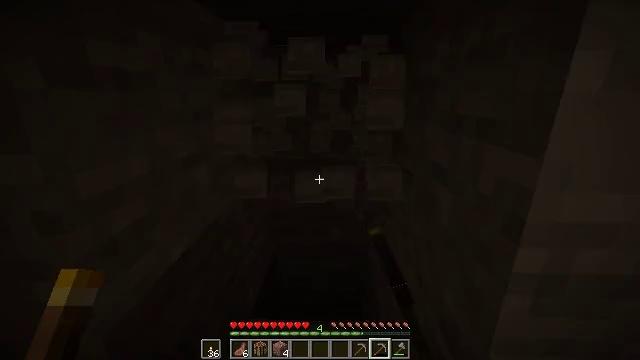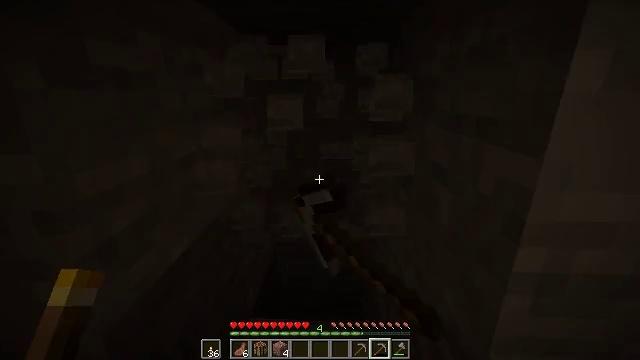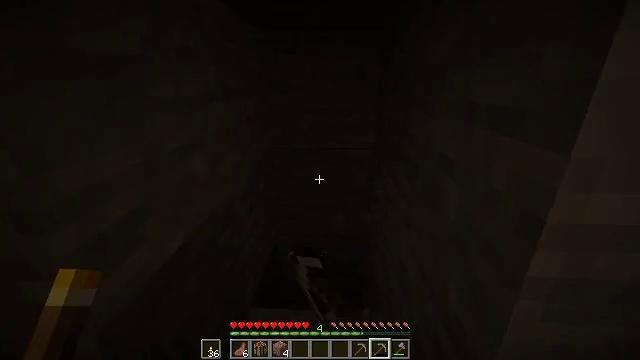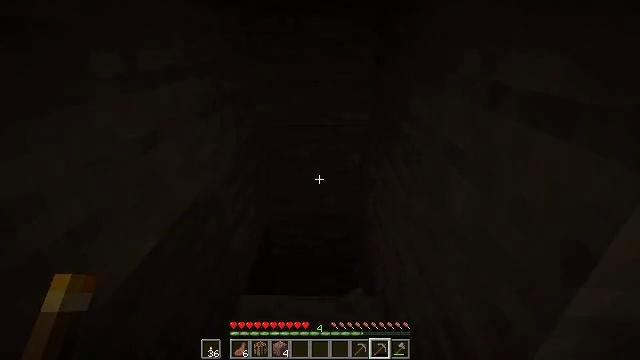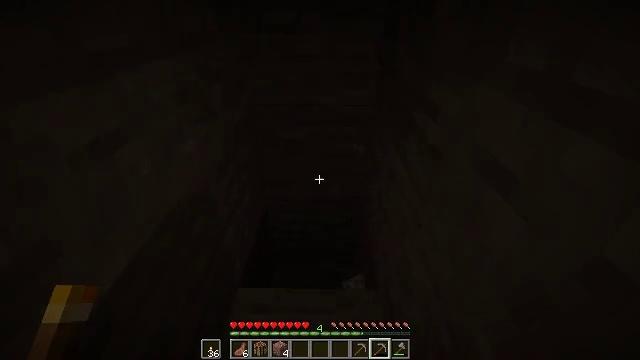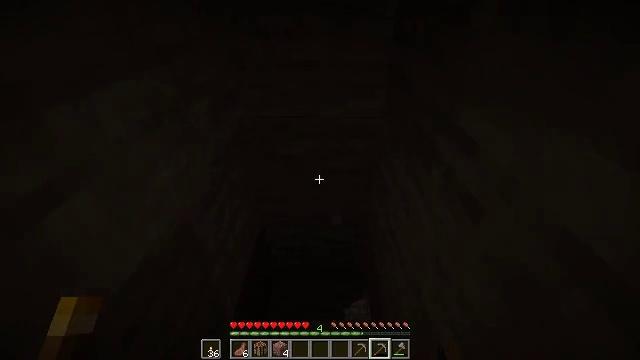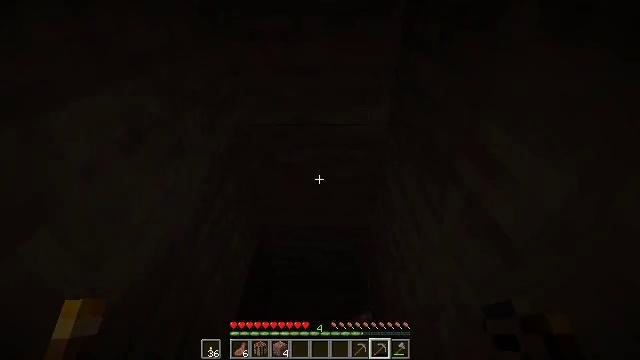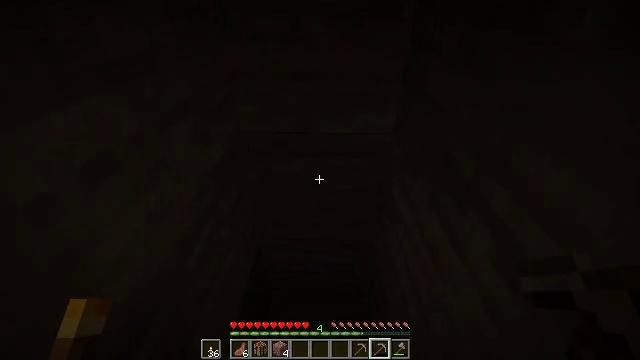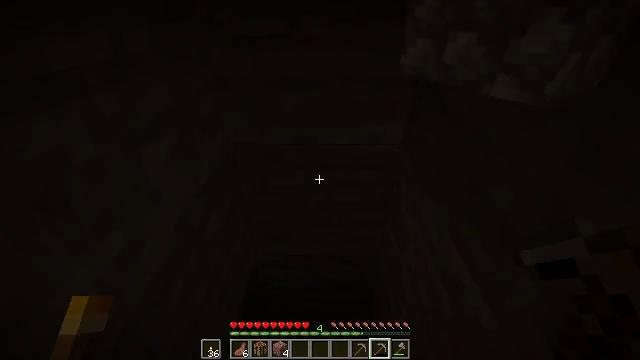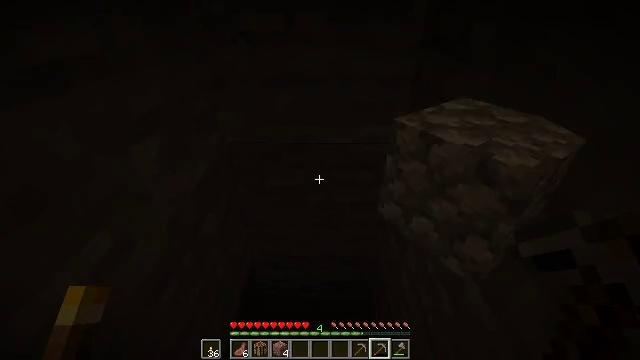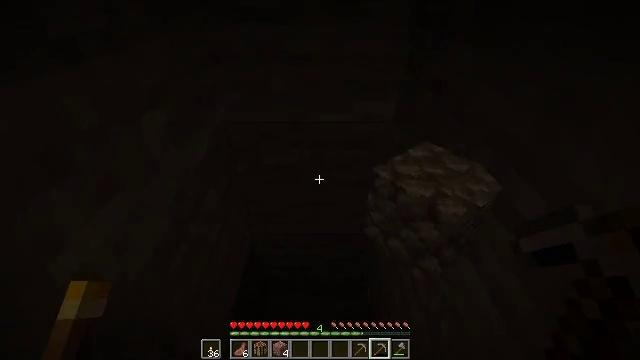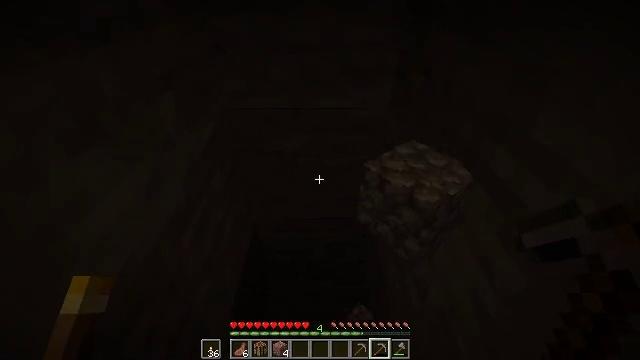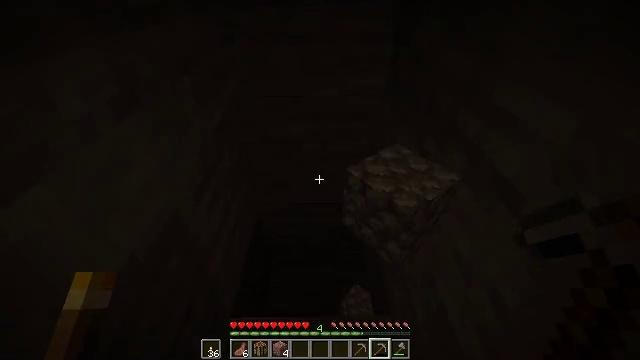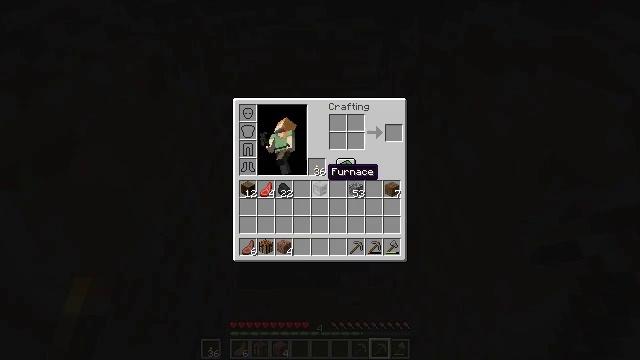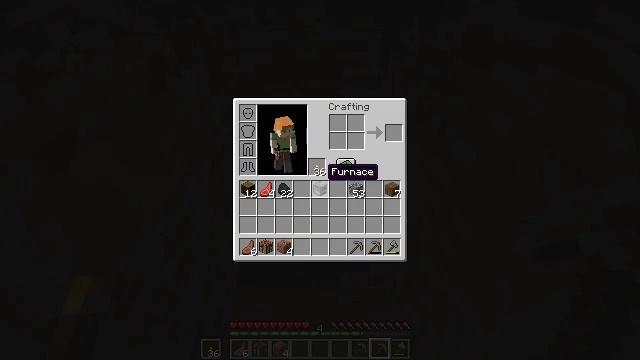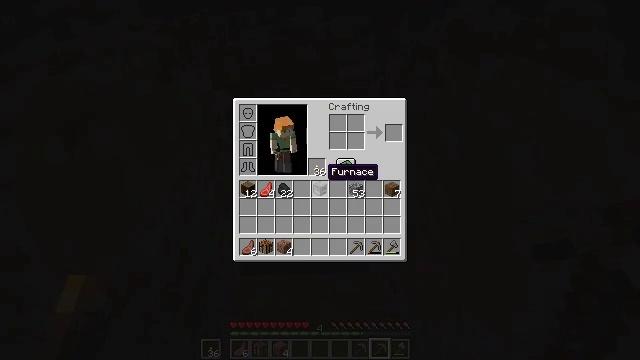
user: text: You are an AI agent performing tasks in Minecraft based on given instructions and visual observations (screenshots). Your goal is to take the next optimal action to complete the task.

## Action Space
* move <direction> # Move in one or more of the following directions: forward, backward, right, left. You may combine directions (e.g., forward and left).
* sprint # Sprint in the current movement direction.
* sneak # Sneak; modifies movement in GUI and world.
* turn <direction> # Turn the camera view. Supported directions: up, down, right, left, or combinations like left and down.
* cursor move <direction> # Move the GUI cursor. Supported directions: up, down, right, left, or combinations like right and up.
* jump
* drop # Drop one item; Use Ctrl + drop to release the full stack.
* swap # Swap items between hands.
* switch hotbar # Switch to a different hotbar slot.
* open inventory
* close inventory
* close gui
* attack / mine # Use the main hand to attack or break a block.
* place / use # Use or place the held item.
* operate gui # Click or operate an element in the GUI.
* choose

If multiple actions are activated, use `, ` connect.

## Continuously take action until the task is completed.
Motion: motion action
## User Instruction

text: Drop a cobblestone.
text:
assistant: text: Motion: no_op
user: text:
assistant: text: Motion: move forward, turn down
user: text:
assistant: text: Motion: move forward, turn right and down
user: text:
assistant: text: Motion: move forward, turn down
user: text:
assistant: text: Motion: move forward
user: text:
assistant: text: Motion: move forward
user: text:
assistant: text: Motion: move forward
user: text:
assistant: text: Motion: no_op
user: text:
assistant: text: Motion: move back
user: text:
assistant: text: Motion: move back, turn right and down
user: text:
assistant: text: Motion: move back, turn down
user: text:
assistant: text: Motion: move back
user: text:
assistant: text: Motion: open inventory
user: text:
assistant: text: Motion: open inventory
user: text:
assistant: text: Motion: no_op
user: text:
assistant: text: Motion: no_op
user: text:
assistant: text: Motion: no_op
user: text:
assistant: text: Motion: no_op
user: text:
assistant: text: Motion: cursor move down
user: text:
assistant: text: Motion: cursor move left and down
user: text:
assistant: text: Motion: cursor move left and down
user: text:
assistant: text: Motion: no_op
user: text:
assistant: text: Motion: cursor move right and up
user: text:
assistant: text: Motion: cursor move up
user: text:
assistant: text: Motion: cursor move right
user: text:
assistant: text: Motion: cursor move right
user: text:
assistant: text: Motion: no_op
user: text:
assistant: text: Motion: no_op
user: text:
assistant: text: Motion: no_op
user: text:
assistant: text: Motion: operate gui